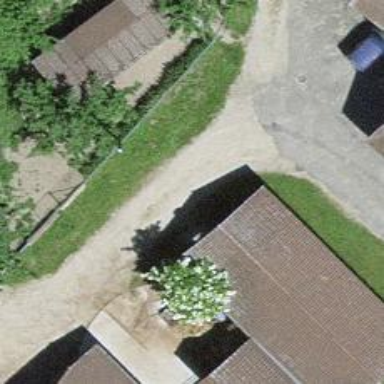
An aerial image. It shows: Sty building.